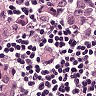
Metastatic tissue present: yes